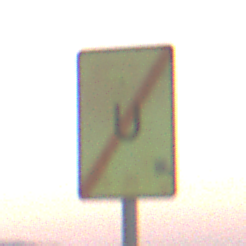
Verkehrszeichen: EndeUmleitung
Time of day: SunriseSunset
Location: Outdoor (Nature)
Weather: Clear
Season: NotSpecified
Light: Natural